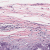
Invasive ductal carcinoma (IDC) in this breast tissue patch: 0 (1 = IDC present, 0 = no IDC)